Question: Is it possible to overwrite instance methods by an extension-methods? For example, I have an assembly (compiled, without sources) and I want to rewrite some behaviour.
I created some code for test:
'''
public class SomeClass
{
public void MyMethod()
{
Console.WriteLine("Instance method is called");
}
}
public static class ExtMethods
{
public static void MyMethod(this SomeClass c)
{
Console.WriteLine("Extention method is called");
}
}
'''
then I try to use:
'''
SomeClass s = new SomeClass();
s.MyMethod();
'''
It's compiled successfully, IntelliSence marks this method as instance (extension method has another icon)

output says
> Instance method is called
none note about extention method exists. So, no way to overwrite instance method, right?
If I develop an extension-method and there exists already the same instance method (and I don't know about it), I can spend hours to understand why behavior is different than expected...
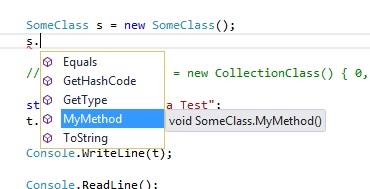
Answer: No, you cannot override the instance method with extension methods. Hence, the name 'extension' method, you can only extend the instance methods.
An instance method will always override the extension method.
If you want to force to call the extension method, call it as a regular 'static' method:
'''
ExtMethods.MyMethod(yourClassInstance);
'''
About the why VS doesn't tell you it is a duplicate: actually it can't do that. What if you have an extension method on 'object'. Should VS check classes and their methods if method is a duplicate? They simply didn't build the check, it is something you should do yourself.